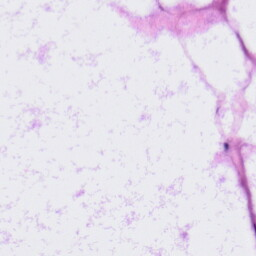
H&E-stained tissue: LymphNode